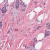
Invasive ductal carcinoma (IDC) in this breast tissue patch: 1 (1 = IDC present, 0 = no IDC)